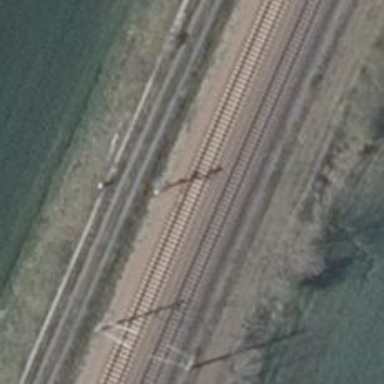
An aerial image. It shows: Railway signal.